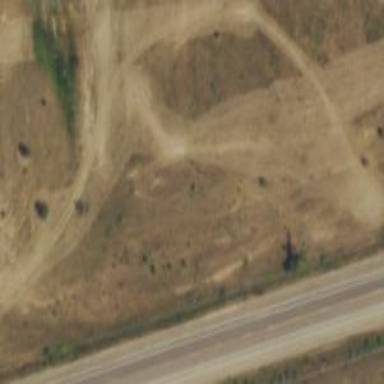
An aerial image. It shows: Disc golf basket.